Question: I've tried searching this for days and can't seem to find an adequate answer so I'll ask here.
I'm building an asp.net Membership website.
What I want to do is:
Allow a user to create an account - say UserA
I then want to allow UserA to create "sub accounts" tied into his account, but with different roles as well as different login names (I'll be using email address as the login name)
UserA would be the account admin of sorts.
UserA's sub accounts would be less "adminish" than UserA, but any data that they write to my DB (Entity Framework) would still be tied to the main UserA account which will be referenced to my tables via Membership.GetUser() API calls.
So 2 questions:
1) How would I reference the Membership tables in my EntityDataModel using DB First (I already ran the aspnet_regsql.exe)
2) How would I need to go about allowing UserA to create his own sub users?
Here's an image of my custom tables:
'''
[MasterAccountUser]
MasterAccountId = aspnet_Membership.UserId
AccountNumber = autoincrement number
[UserAccount] - subaccount of [MasterUserAccount]
AccountId = aspnet_Membership.UserId (if I have to have each user create their own)
MasterAccountId = aspnet_Membership.UserId (but the same one as the [MasterAccountUser]
'''

If this is too vague, let me know and I can expand.
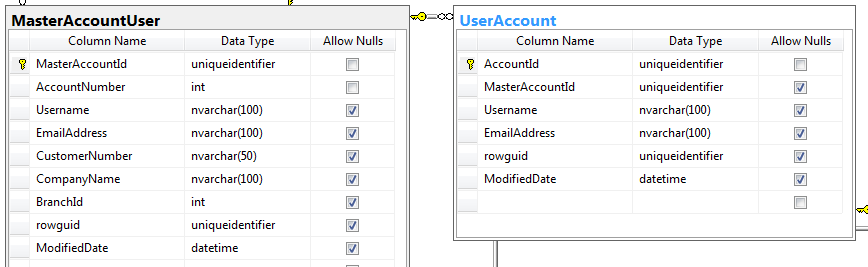
Answer: I was able to get this to work.
Basically, you just do the standard aspnetdb.mdf with all the in-place security features.
Then you simply add a table with the same fields, and then you reference the
'''
MembershipUser.GetUser(Page.User.Identity.Name);
'''
So you own table will have a "masteruser" with this User.ProviderKey. Every "sub-user" then has the SAME masteruser guid on their record so that they all fall under the same account.
If anyone want more details on how i got this to work, i can happily provide them.